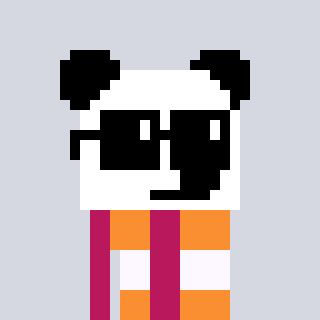
a pixel art character with square black sunglasses, a panda-shaped head and a darkpink-colored body on a cool background